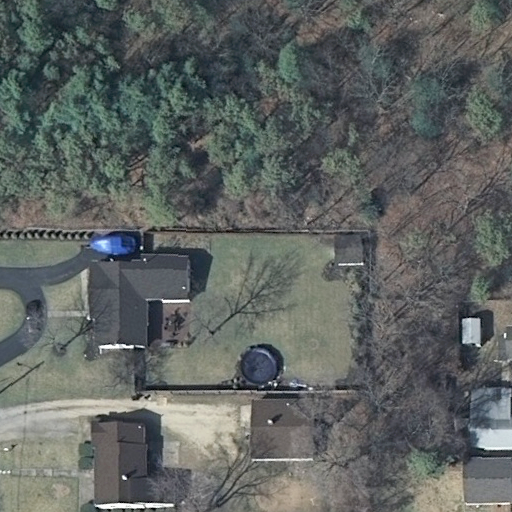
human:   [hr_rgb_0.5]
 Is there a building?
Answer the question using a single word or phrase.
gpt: yes

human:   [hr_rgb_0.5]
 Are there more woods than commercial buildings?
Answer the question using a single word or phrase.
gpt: yes

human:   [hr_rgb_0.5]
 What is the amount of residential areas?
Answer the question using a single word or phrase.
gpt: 1

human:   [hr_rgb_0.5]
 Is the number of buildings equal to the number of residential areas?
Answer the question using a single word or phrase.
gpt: no

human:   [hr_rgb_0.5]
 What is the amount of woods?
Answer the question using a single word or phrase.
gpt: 1

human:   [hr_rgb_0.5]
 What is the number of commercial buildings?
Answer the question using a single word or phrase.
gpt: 0

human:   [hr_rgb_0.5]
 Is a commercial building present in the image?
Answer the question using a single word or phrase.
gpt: no

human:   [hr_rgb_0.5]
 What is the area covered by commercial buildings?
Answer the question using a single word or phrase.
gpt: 0m2

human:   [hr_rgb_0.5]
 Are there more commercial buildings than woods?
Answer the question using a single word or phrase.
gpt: no

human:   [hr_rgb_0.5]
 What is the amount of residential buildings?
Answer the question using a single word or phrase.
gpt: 5

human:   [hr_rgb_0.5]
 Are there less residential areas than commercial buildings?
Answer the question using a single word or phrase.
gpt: no

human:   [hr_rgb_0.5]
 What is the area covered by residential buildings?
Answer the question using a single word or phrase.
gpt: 809m2

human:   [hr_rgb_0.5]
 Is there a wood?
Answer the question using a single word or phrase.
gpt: yes

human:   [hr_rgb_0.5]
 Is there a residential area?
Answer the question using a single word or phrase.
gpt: yes

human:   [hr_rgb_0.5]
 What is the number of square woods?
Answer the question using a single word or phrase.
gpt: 0

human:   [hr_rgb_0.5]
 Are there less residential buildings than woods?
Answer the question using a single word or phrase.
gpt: no

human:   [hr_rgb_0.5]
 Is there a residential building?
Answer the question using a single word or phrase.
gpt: yes

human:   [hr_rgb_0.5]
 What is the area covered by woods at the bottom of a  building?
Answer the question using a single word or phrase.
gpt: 0m2

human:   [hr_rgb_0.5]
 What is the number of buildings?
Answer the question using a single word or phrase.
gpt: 8

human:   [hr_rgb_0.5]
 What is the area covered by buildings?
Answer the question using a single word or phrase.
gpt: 929m2

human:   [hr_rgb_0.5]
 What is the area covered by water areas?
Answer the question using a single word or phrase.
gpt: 0m2

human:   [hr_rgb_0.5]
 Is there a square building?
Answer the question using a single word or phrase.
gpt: no

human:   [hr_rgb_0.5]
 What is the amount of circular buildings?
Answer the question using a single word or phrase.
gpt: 0

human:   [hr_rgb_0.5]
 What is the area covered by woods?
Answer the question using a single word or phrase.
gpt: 10599m2

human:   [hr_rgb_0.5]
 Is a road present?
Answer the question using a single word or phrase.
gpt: no

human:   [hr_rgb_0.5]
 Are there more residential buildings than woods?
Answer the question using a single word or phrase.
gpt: yes

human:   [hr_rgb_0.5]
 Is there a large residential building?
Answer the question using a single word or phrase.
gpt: no

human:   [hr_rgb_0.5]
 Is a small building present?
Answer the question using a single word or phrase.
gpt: yes

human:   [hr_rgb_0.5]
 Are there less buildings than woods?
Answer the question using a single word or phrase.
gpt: no

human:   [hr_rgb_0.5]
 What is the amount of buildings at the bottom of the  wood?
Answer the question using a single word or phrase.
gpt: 8

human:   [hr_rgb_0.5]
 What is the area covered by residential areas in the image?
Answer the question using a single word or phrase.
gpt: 10599m2

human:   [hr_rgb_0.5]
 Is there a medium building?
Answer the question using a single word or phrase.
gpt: yes

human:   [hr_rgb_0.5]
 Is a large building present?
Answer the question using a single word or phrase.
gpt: no

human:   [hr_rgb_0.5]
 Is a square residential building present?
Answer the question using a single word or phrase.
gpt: no

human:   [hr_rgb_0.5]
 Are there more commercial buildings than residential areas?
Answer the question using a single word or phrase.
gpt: no

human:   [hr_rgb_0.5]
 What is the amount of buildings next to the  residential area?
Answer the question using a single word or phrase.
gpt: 8

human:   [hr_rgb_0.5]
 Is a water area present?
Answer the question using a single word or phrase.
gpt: no

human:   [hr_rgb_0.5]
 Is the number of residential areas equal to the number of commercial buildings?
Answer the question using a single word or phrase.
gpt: no

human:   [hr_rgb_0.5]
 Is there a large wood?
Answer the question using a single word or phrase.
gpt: yes

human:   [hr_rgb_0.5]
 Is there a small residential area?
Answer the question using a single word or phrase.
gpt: no

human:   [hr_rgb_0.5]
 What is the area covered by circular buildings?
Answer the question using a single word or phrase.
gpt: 0m2

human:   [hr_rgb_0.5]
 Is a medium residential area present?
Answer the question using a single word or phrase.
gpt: no

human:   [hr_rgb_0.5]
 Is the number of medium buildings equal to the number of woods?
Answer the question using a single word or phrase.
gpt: no

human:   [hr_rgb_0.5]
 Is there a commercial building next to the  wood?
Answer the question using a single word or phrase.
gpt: no

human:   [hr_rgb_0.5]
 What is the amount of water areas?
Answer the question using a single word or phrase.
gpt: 0

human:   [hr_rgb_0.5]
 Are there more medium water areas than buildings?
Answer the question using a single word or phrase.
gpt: no

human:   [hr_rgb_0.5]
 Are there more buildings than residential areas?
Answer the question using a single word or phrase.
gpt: yes

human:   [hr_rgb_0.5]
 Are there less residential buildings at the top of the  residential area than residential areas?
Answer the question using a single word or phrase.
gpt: no

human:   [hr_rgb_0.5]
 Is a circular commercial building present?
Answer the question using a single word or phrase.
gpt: no

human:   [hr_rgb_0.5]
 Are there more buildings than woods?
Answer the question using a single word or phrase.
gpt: yes

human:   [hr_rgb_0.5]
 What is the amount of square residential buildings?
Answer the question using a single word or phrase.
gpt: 0

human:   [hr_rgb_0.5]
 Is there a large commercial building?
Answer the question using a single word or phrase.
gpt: no

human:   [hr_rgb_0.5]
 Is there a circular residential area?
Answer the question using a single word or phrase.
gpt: no

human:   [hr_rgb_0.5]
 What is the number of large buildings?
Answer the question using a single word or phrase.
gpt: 0

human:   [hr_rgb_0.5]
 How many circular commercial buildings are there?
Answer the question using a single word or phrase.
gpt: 0

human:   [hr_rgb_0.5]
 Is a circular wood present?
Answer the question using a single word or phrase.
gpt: no

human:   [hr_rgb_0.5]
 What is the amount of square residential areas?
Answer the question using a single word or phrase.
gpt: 0

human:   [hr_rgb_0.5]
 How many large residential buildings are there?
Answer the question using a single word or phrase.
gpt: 0

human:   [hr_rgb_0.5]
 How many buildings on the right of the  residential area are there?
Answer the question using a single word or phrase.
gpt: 8

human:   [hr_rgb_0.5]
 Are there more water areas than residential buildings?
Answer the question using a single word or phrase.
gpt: no

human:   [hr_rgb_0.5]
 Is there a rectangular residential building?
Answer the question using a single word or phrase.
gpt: yes

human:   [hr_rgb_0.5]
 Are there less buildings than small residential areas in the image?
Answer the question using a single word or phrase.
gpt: no

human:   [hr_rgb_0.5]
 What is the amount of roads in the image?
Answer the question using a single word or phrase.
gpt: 0

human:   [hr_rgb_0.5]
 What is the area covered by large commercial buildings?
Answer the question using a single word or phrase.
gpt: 0m2